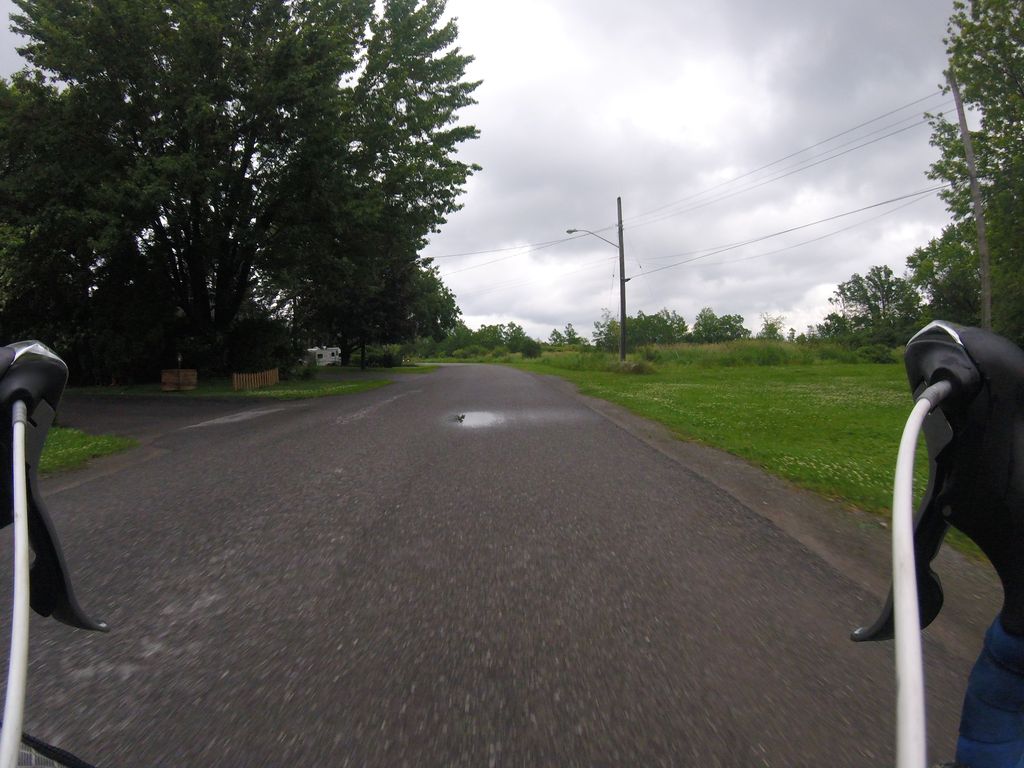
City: ottawa-gatineau